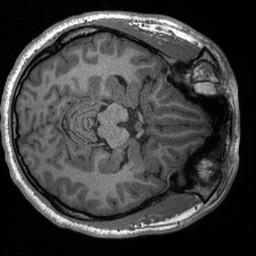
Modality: T1w
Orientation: axial
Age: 23
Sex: male